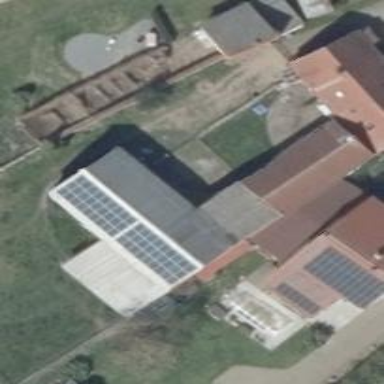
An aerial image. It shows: Solar photovoltaic panel generator producing electricity as small installation.